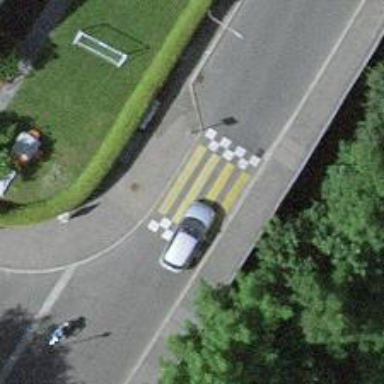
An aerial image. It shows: Uncontrolled crossing with traffic calming table on the road.